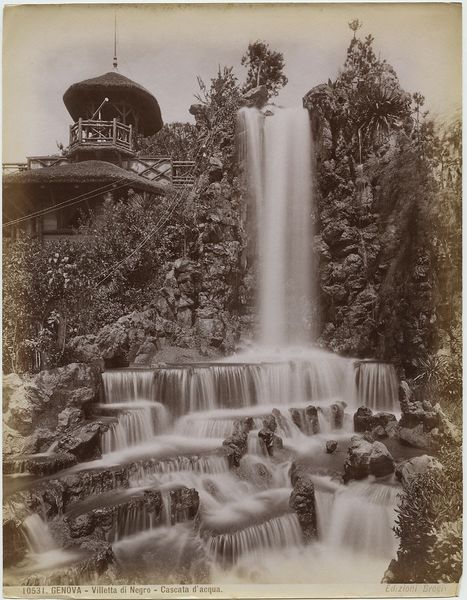
Künstler: Giacomo Brogi
Standort: Hamburg
Institution: Museum für Kunst und Gewerbe Hamburg
Schlagwörter: baum, stadt, strauch, wasserfall, ort, dorf, foto, fotografie, photographie, stadtansicht, photo, architekturfotografie, albumin, parks, lichtbild, dokumentarfotografie, negro, historische, di, architekturphotographie, bildwerke, angewandte und bildende kunst, hessische systematik, bäume, sträucher, schwarzweißpositivverfahren, silbersalzverfahren, schwarzweißfotografie, berichtende, gebäude, örtlichkeit, straße, stätte, albuminpapier, gärten, villetta